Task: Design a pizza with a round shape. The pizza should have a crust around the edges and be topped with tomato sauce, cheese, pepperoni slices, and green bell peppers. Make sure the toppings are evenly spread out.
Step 243:
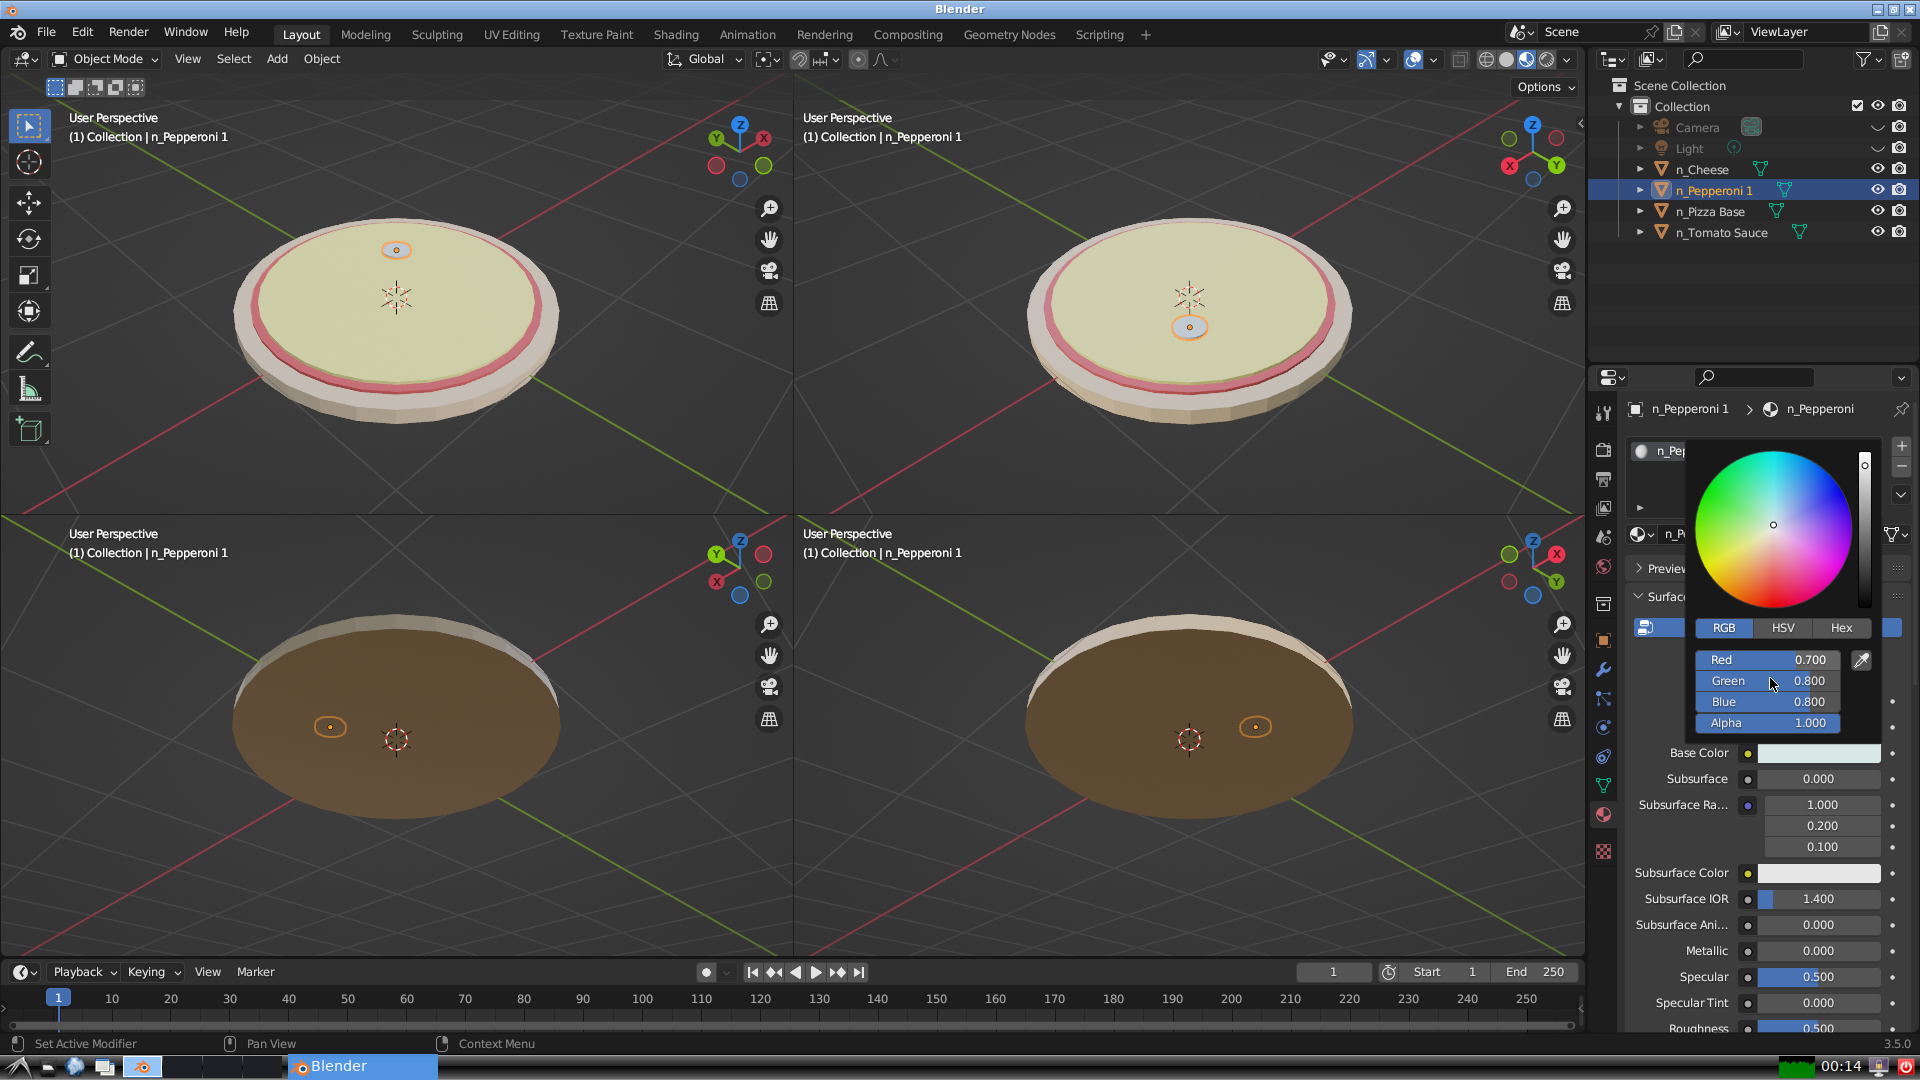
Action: click: no